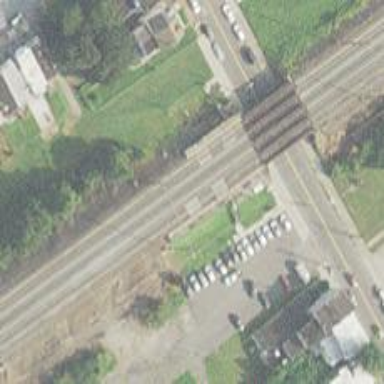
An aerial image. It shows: Railway track with contact line for electrification.